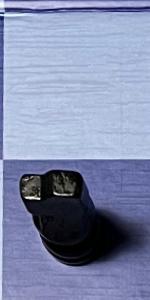
Label: Knight_Black